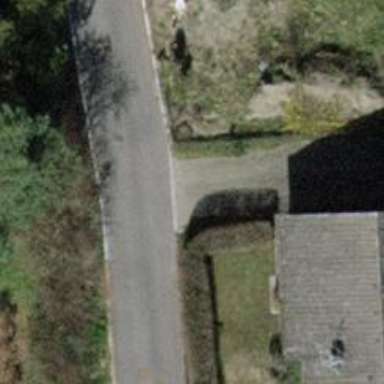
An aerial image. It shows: Residential road with asphalt surface.